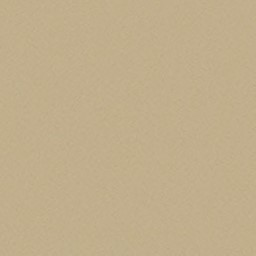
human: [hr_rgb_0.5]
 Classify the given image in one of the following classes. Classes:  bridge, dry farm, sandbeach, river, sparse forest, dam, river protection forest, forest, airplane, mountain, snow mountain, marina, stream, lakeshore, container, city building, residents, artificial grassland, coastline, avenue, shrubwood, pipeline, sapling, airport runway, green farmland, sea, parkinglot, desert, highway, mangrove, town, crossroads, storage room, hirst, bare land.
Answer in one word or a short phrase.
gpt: desert